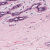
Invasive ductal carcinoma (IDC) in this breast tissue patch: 0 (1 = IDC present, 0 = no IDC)